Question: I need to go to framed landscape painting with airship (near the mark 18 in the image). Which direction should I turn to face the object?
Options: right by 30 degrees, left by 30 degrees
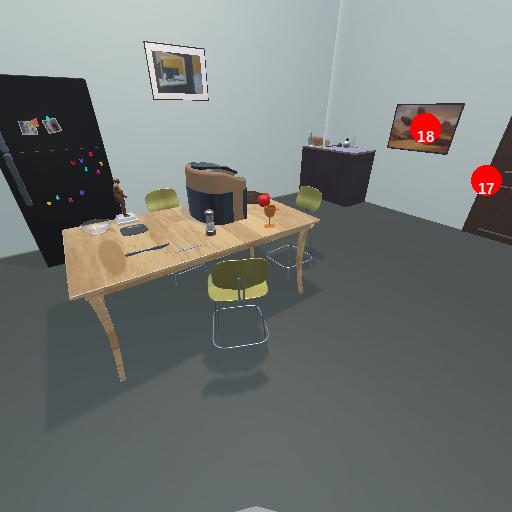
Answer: right by 30 degrees